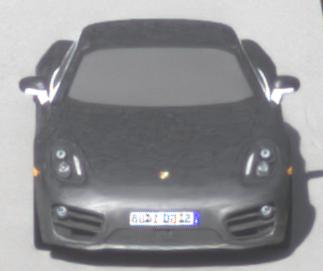
Make: Porsche
Model: Cayman
Detailed model: Cayman (981C)
Model produced from: 2013/03
Model produced until: 2014/04
Doors: 2
Color: gray
Road condition: dry road
Daytime: morning or afternoon
Contrast: low contrast